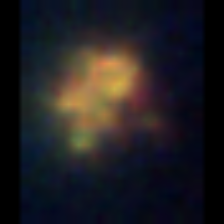
Taxon: Unknown_detritus
Group: Unknown